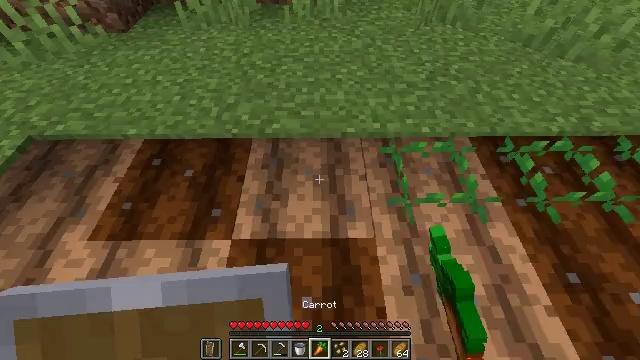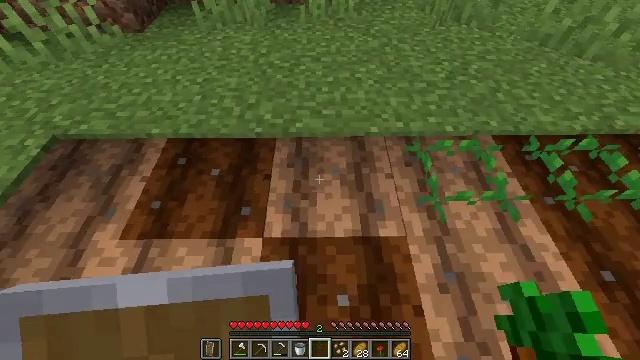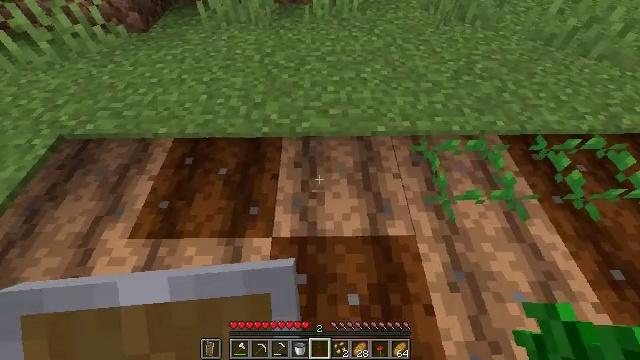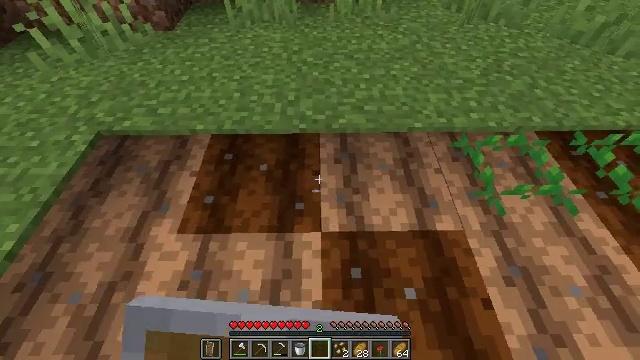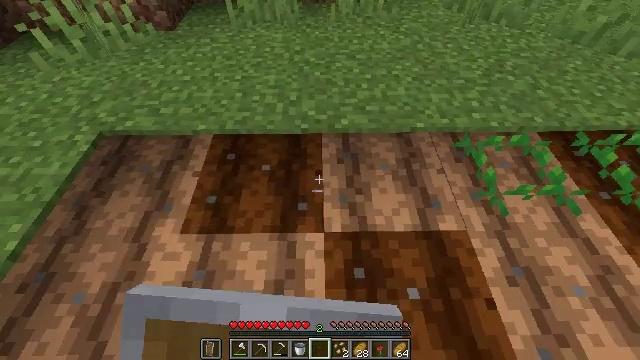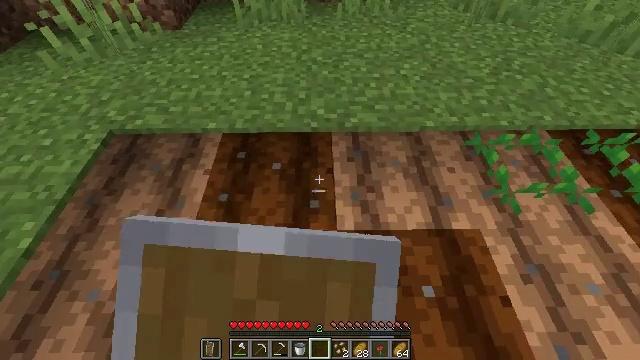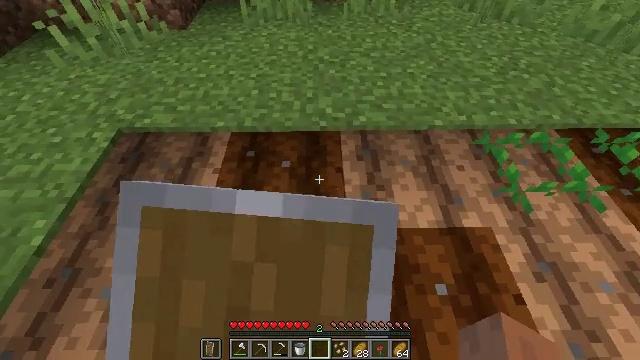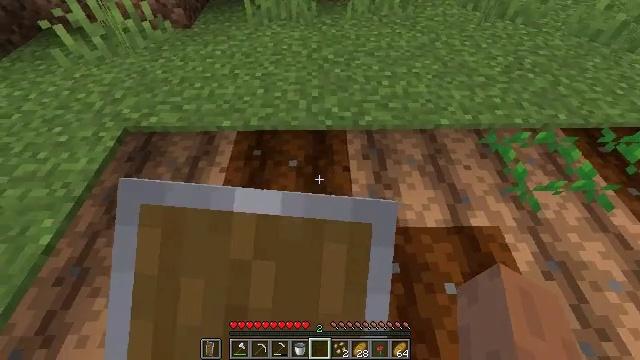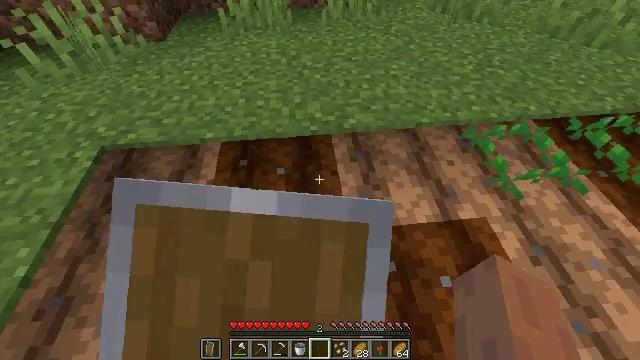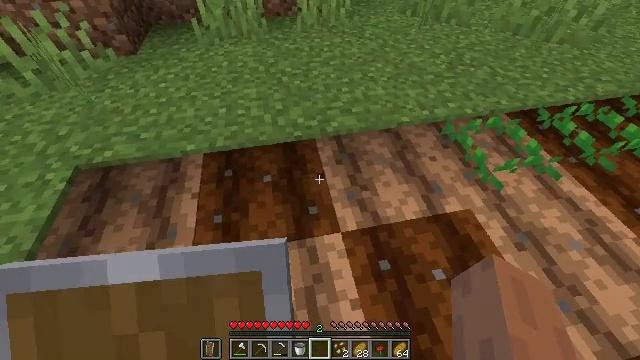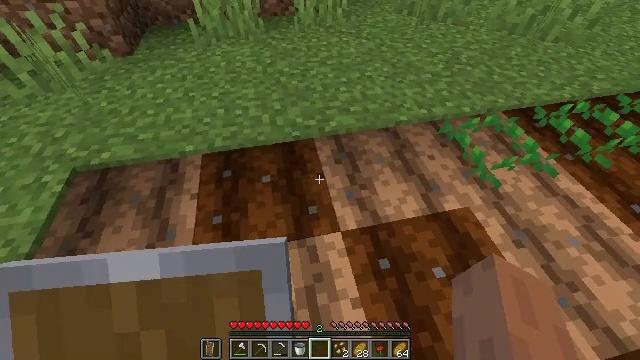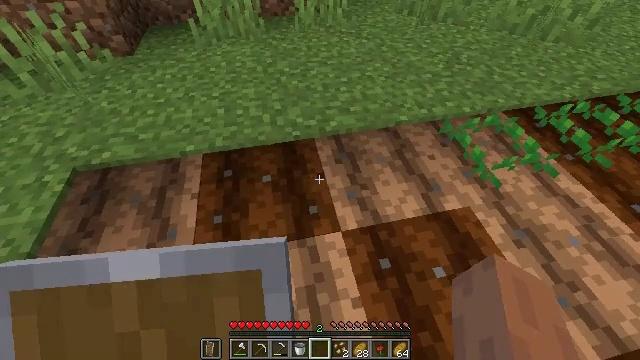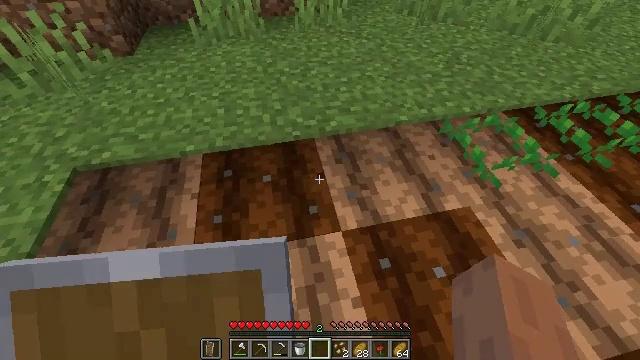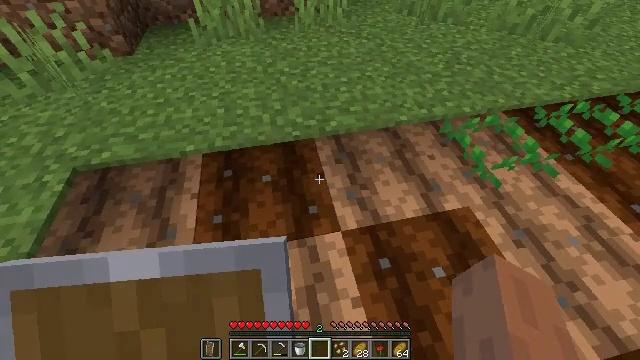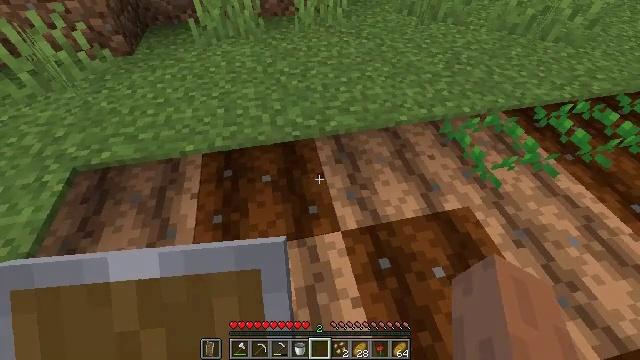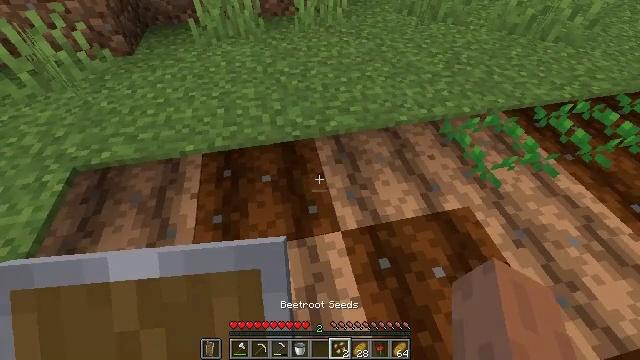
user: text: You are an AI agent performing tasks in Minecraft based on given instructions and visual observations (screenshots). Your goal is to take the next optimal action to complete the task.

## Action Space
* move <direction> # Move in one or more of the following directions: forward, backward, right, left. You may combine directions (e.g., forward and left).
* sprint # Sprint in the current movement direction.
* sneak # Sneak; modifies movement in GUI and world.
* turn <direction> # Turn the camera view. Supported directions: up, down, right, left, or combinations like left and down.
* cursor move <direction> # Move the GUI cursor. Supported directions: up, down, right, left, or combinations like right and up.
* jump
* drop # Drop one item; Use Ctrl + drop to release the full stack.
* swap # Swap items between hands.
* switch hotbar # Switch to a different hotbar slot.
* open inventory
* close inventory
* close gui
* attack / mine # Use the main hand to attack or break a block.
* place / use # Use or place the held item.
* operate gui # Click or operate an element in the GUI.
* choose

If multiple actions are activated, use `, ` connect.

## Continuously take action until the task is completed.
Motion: motion action
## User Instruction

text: Drop beetroot seeds.
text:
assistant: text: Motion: move left, use / place
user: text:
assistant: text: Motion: move left, use / place
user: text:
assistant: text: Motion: move left, use / place
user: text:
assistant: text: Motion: move left, use / place
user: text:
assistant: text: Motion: move left, use / place
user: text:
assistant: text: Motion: move left, use / place
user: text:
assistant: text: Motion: move left, use / place
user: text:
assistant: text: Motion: turn right and up, use / place
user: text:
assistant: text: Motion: turn right and up
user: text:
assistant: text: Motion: no_op
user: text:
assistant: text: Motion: no_op
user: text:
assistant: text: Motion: no_op
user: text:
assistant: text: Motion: no_op
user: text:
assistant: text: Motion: no_op
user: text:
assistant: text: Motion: no_op
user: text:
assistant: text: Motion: no_op
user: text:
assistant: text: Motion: no_op
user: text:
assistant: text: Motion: no_op
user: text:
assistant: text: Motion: no_op
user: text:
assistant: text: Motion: no_op
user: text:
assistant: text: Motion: no_op
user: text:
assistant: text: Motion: no_op
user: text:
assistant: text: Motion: no_op
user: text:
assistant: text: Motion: turn left and up
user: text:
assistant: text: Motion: turn left and up
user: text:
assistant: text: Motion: no_op
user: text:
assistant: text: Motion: no_op
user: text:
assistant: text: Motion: no_op
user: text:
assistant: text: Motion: no_op
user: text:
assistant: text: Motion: no_op